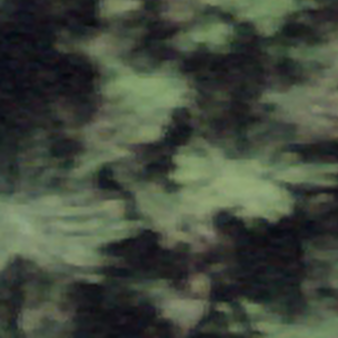
Label: other